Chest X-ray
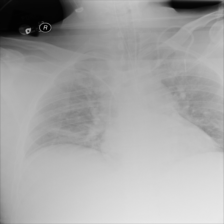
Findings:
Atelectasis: negative
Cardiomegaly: negative
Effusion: negative
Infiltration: negative
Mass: negative
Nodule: negative
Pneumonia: negative
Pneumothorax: negative
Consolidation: negative
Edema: negative
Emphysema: negative
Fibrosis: negative
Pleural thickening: negative
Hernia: negative